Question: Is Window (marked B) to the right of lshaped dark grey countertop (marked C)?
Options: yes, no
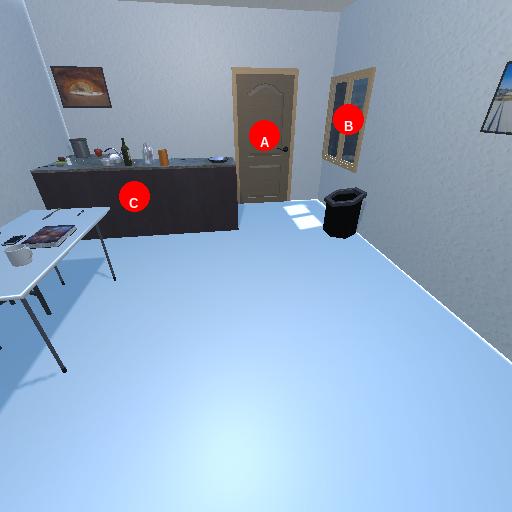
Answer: yes